Field crop: maize
Growth stage: 2
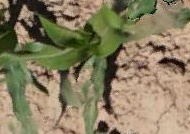
Species: maize